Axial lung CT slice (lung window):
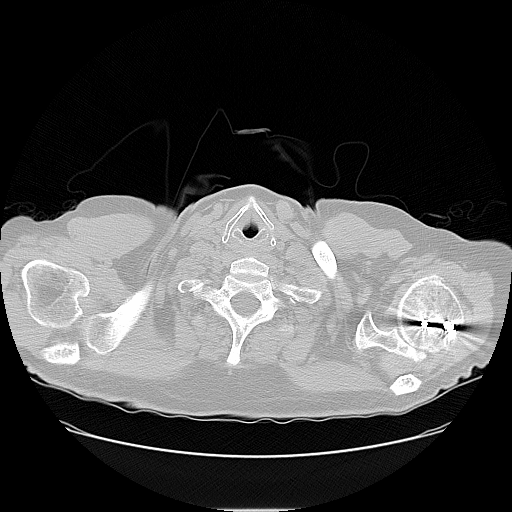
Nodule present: no